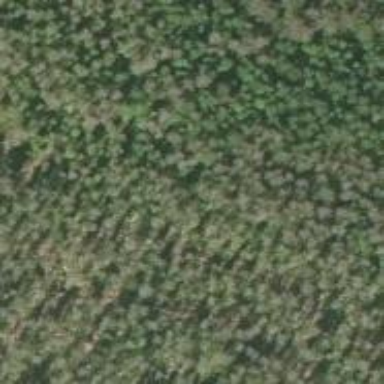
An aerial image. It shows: Woodland consisting mainly of needle-leaved trees.